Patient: sex M, age 47
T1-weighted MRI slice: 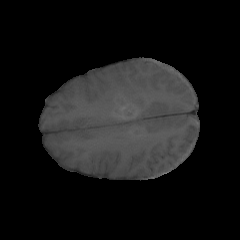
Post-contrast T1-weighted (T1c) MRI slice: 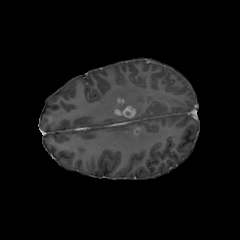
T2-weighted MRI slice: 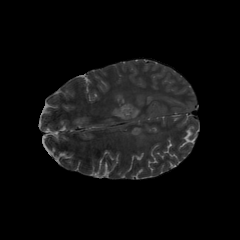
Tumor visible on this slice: yes
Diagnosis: Glioblastoma, IDH-wildtype
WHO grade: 4